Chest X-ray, AP view. Patient: 40 years old, sex F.
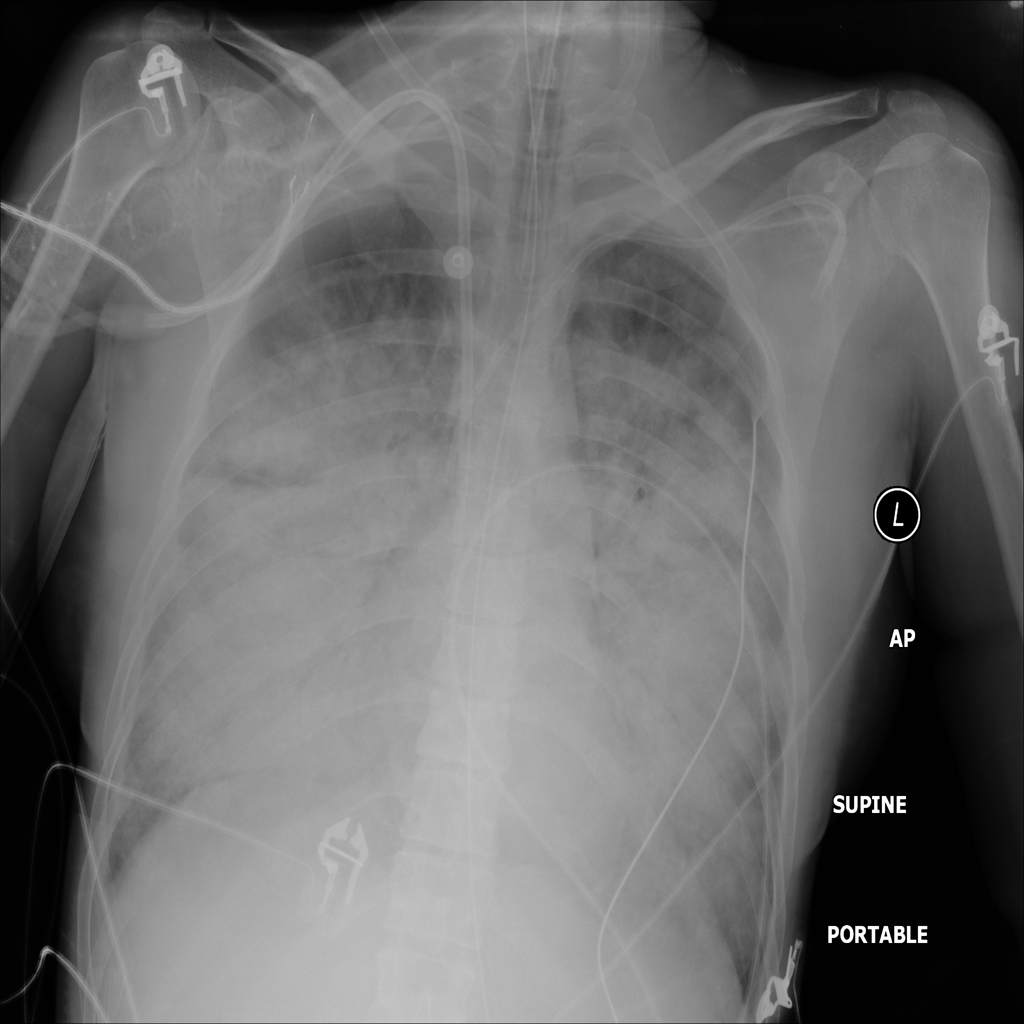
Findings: Infiltration